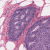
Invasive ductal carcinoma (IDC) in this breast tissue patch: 0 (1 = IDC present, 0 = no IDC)